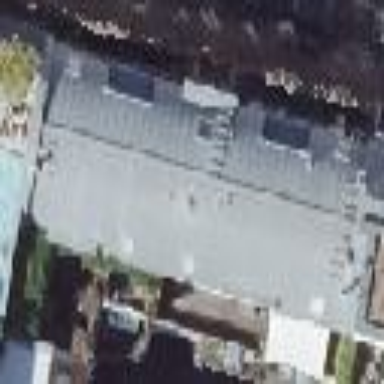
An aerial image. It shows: Round metal roof in silver color along the orientation of apartment building.